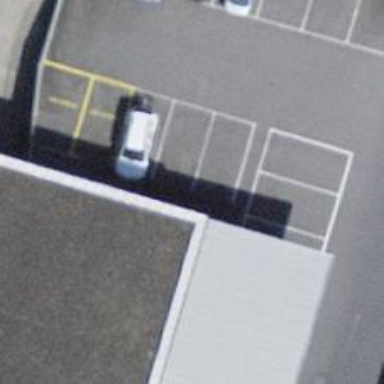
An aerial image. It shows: Charging station.